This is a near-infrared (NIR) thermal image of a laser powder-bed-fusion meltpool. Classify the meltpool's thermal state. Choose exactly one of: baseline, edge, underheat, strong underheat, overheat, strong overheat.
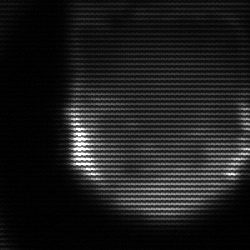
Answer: strong underheat